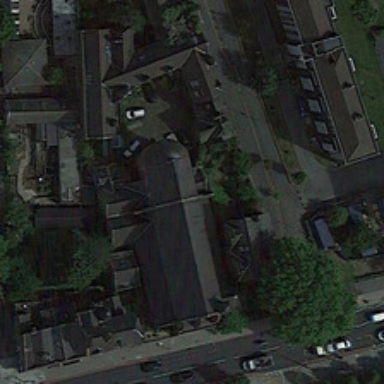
A church and several green trees are near a road .